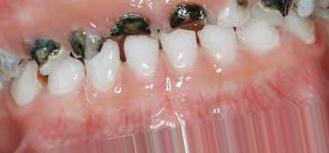
Condition: Caries